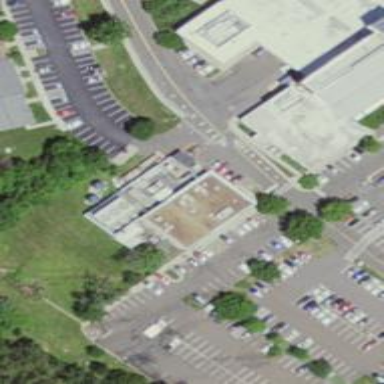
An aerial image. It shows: Healthcare clinic.